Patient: sex M, age 52
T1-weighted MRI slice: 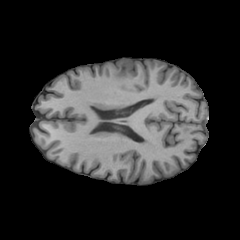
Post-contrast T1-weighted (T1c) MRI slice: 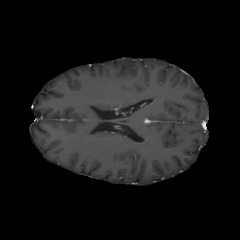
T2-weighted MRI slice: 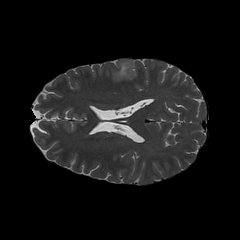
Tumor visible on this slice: yes
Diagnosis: Astrocytoma, IDH-wildtype
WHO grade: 3